Question: I would like to add border to select element.
The problem is in firefox (version 29.0.1) that add a background to the arrow, that I don't want and I wish the arrow background stay white.
You can see the code below (the select with the id select 2 is the one with the border):
'''
#select2 {border:1px solid #999;}
<select id='select1'>
<option>option 1</option>
<option>option 2</option>
<option>option 3</option>
</select>
<br/><br/>
<select id='select2'>
<option>option 1</option>
<option>option 2</option>
<option>option 3</option>
</select>
'''
There is also fiddle <URL>
and an image:

I want the firefox select element will look like the chrome (gray border on the select and white background on the arrow).
Thanks!
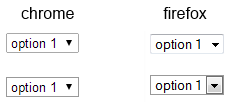
Answer: You can use this css and custom image for dropdown:
'''
#select2 {
border:1px solid #999;
outline : none;
overflow : hidden;
text-indent : 0.01px;
text-overflow :'';
background : url("https://cdn2.iconfinder.com/data/icons/picol-vector/32/arrow_sans_down-16.png") no-repeat right 2px center;
-webkit-appearance: none;
-moz-appearance: none;
-ms-appearance: none;
-o-appearance: none;
appearance: none;
width:80px;//You can use custom dimension
}
select.#select2 :: -ms-expand {
display: none;
}
'''
Demo: <URL>